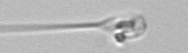
Label: Asterionellopsis_glacialis